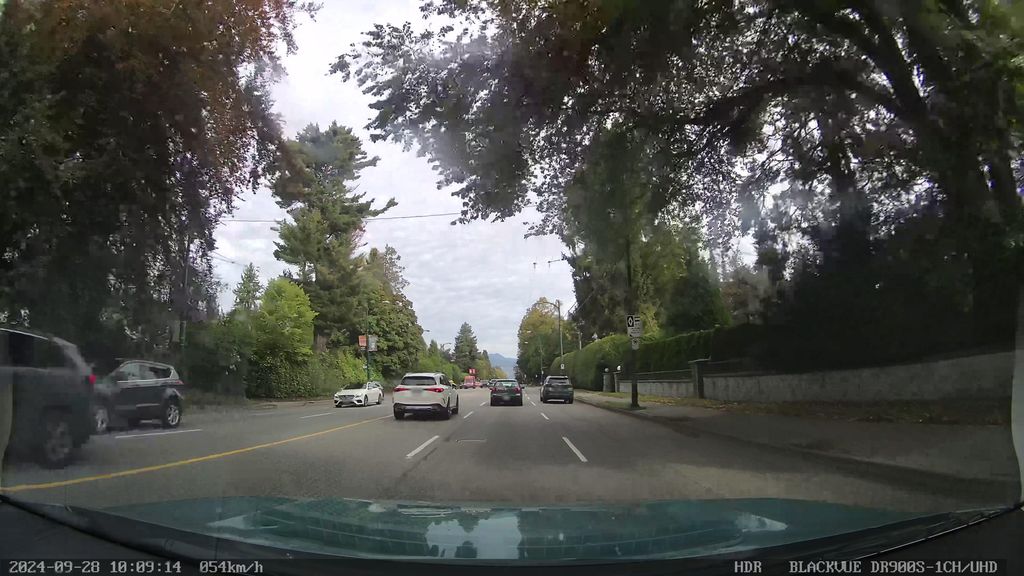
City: vancouver